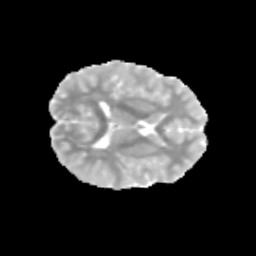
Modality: MD
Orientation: axial
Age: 10
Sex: male
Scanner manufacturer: siemens
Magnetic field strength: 3 T
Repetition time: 3.8 s
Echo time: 0.07 s